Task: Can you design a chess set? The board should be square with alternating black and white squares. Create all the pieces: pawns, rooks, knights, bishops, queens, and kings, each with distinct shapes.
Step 651:
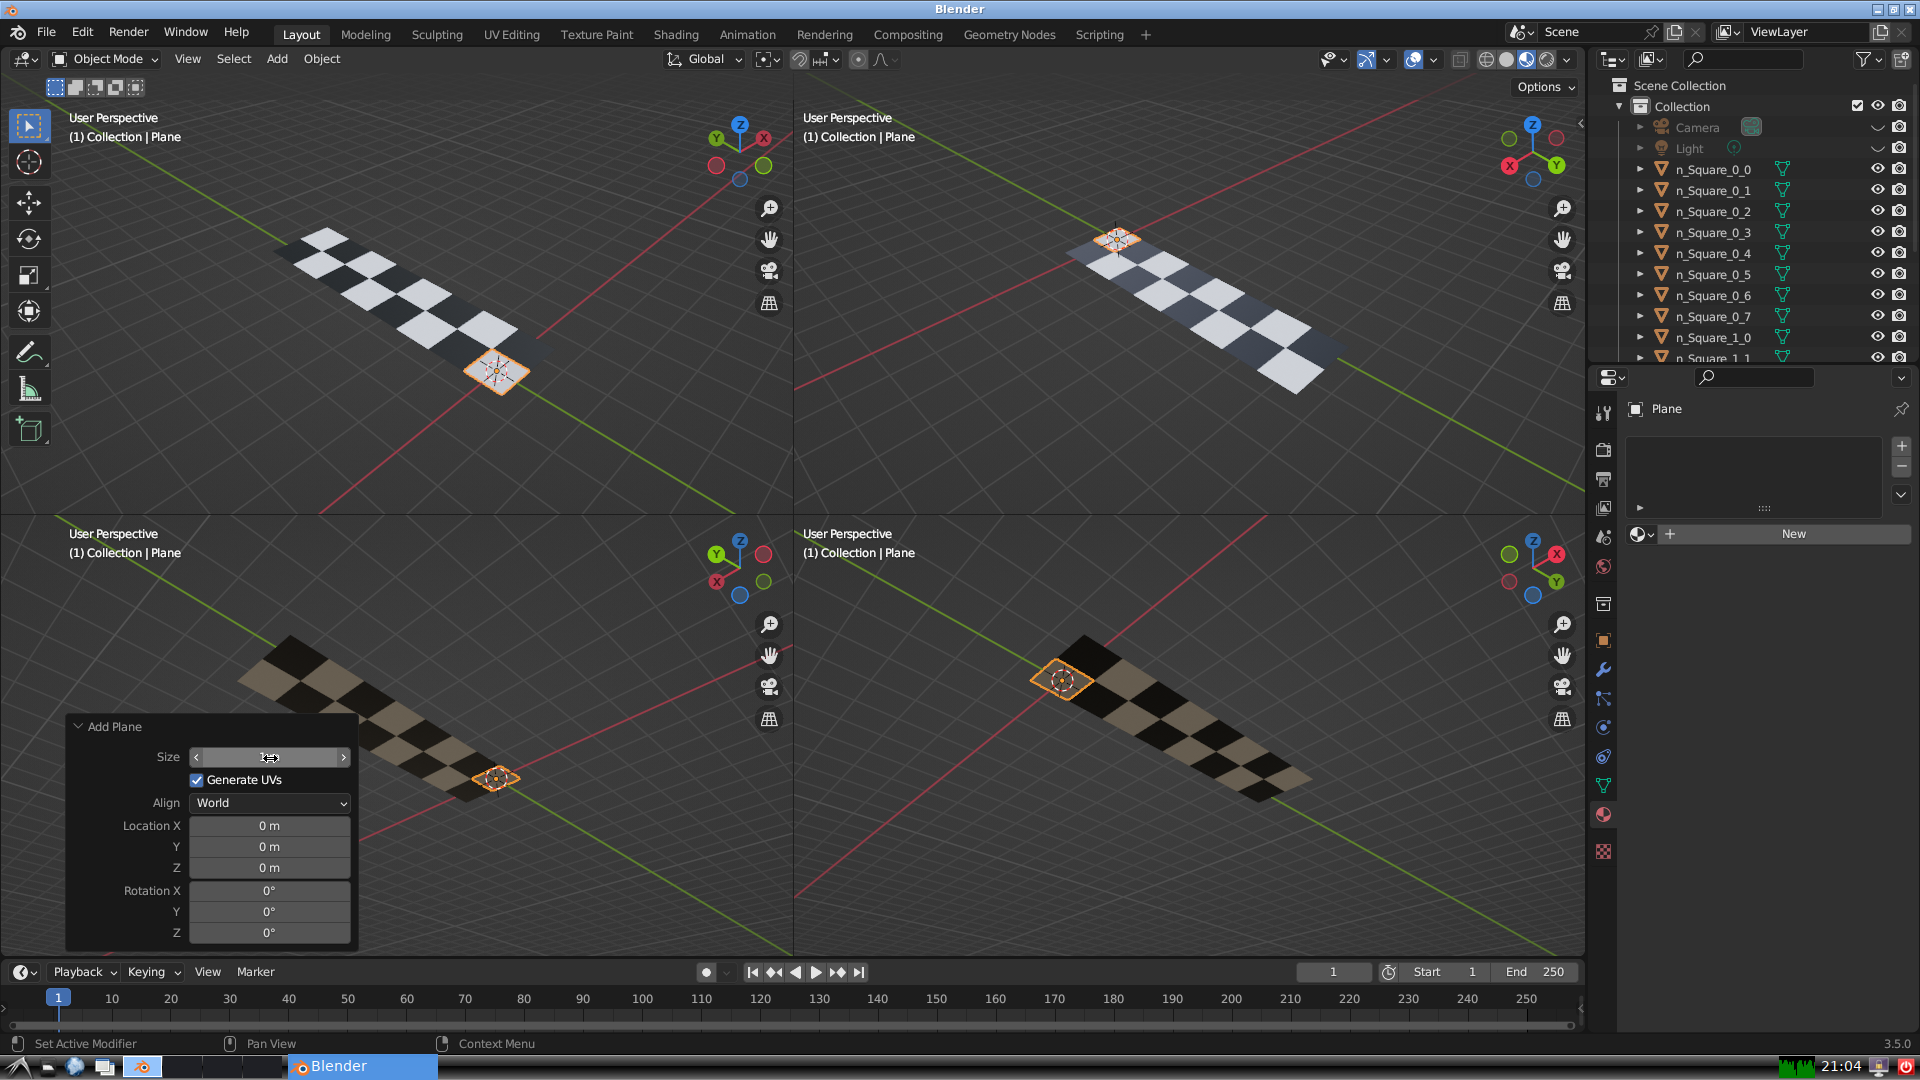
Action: click: no